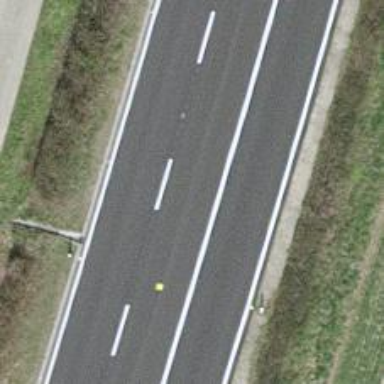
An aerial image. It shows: Primary road with asphalt surface.